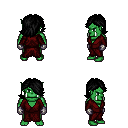
a pixel art fantasy rpg character, male body template, orc, green skin, red robe, red pants, black swoop hairstyle, metal gloves, four views (front, back, left, right), 2x2 character sprite sheet, small pixel art, hard edges, no anti-aliasing